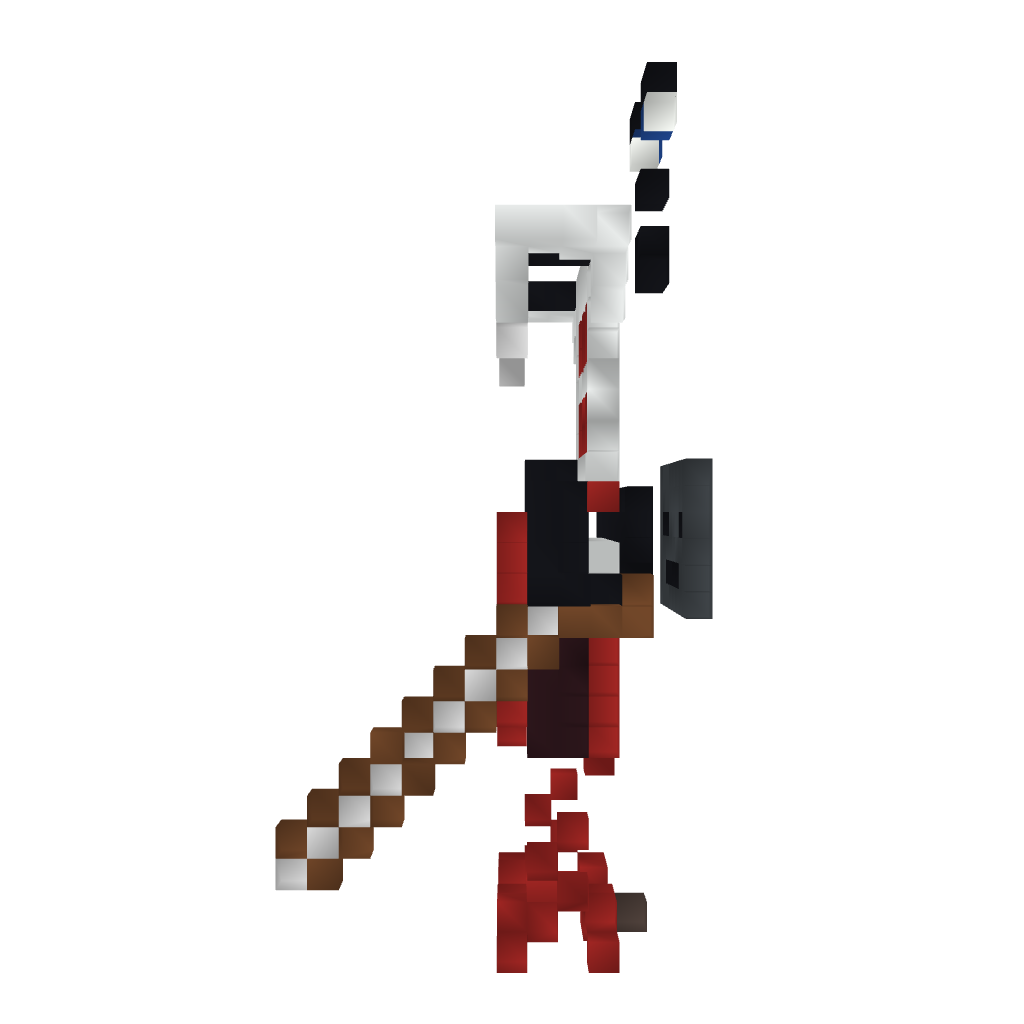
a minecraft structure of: Greek Statue